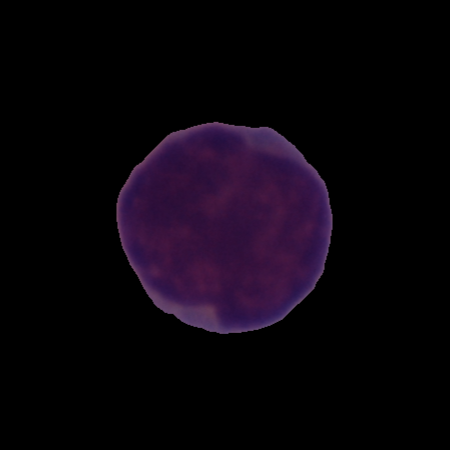
Label: cancer